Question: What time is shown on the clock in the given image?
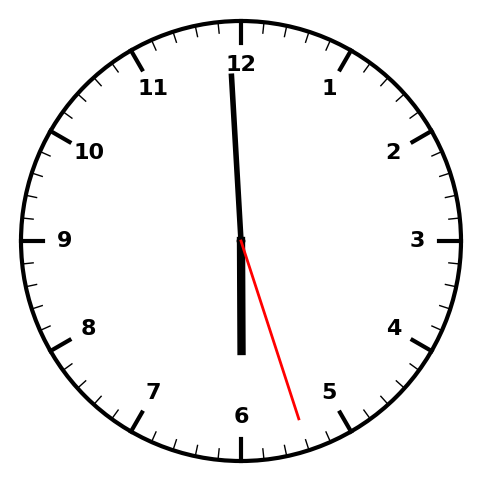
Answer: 05:59:27